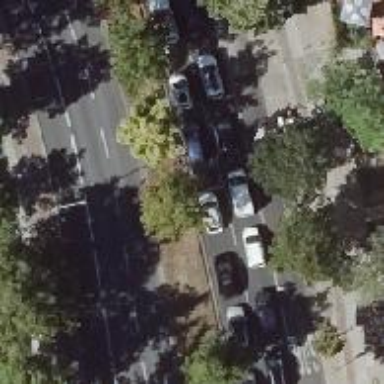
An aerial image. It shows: Avenue of deciduous broadleaved trees.